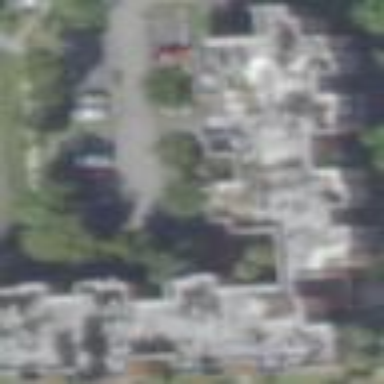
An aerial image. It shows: View of apartment building.